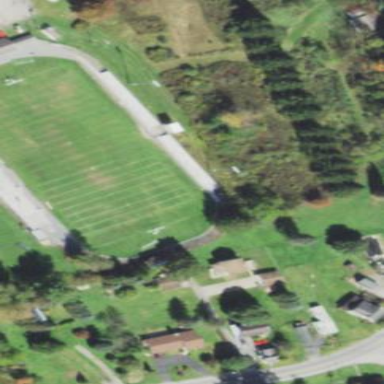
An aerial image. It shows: American football pitch for leisure and sport activities.